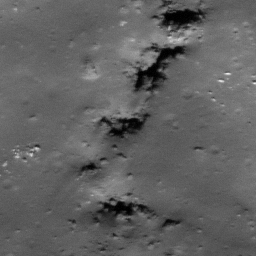
Pit: Tycho 15a
Host crater: Tycho
Host type: impact_melt
Lunar coordinates: latitude -43.145, longitude 349.633